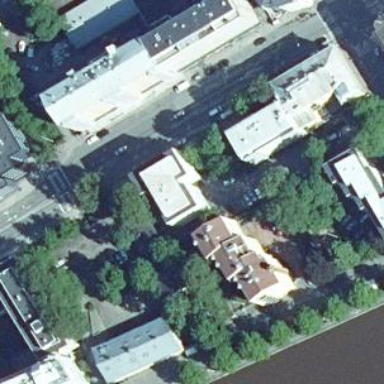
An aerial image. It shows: View of city block.